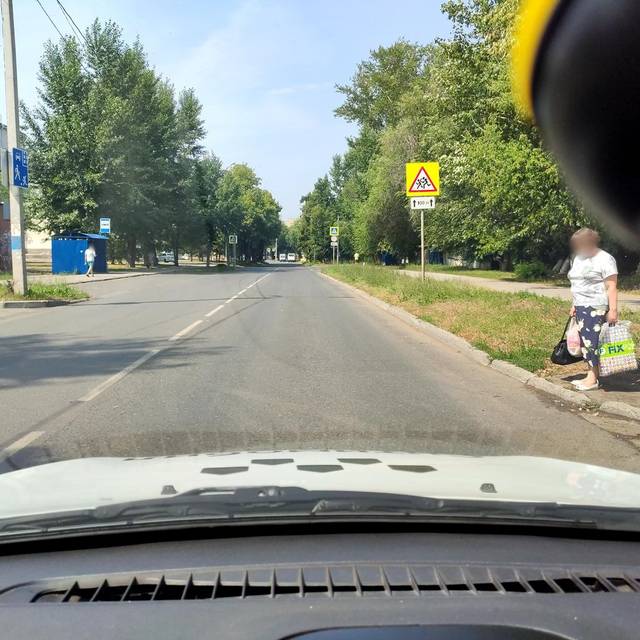
Region: Russia
Coordinates: 53.504, 49.404